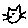
Label: cat